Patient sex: F
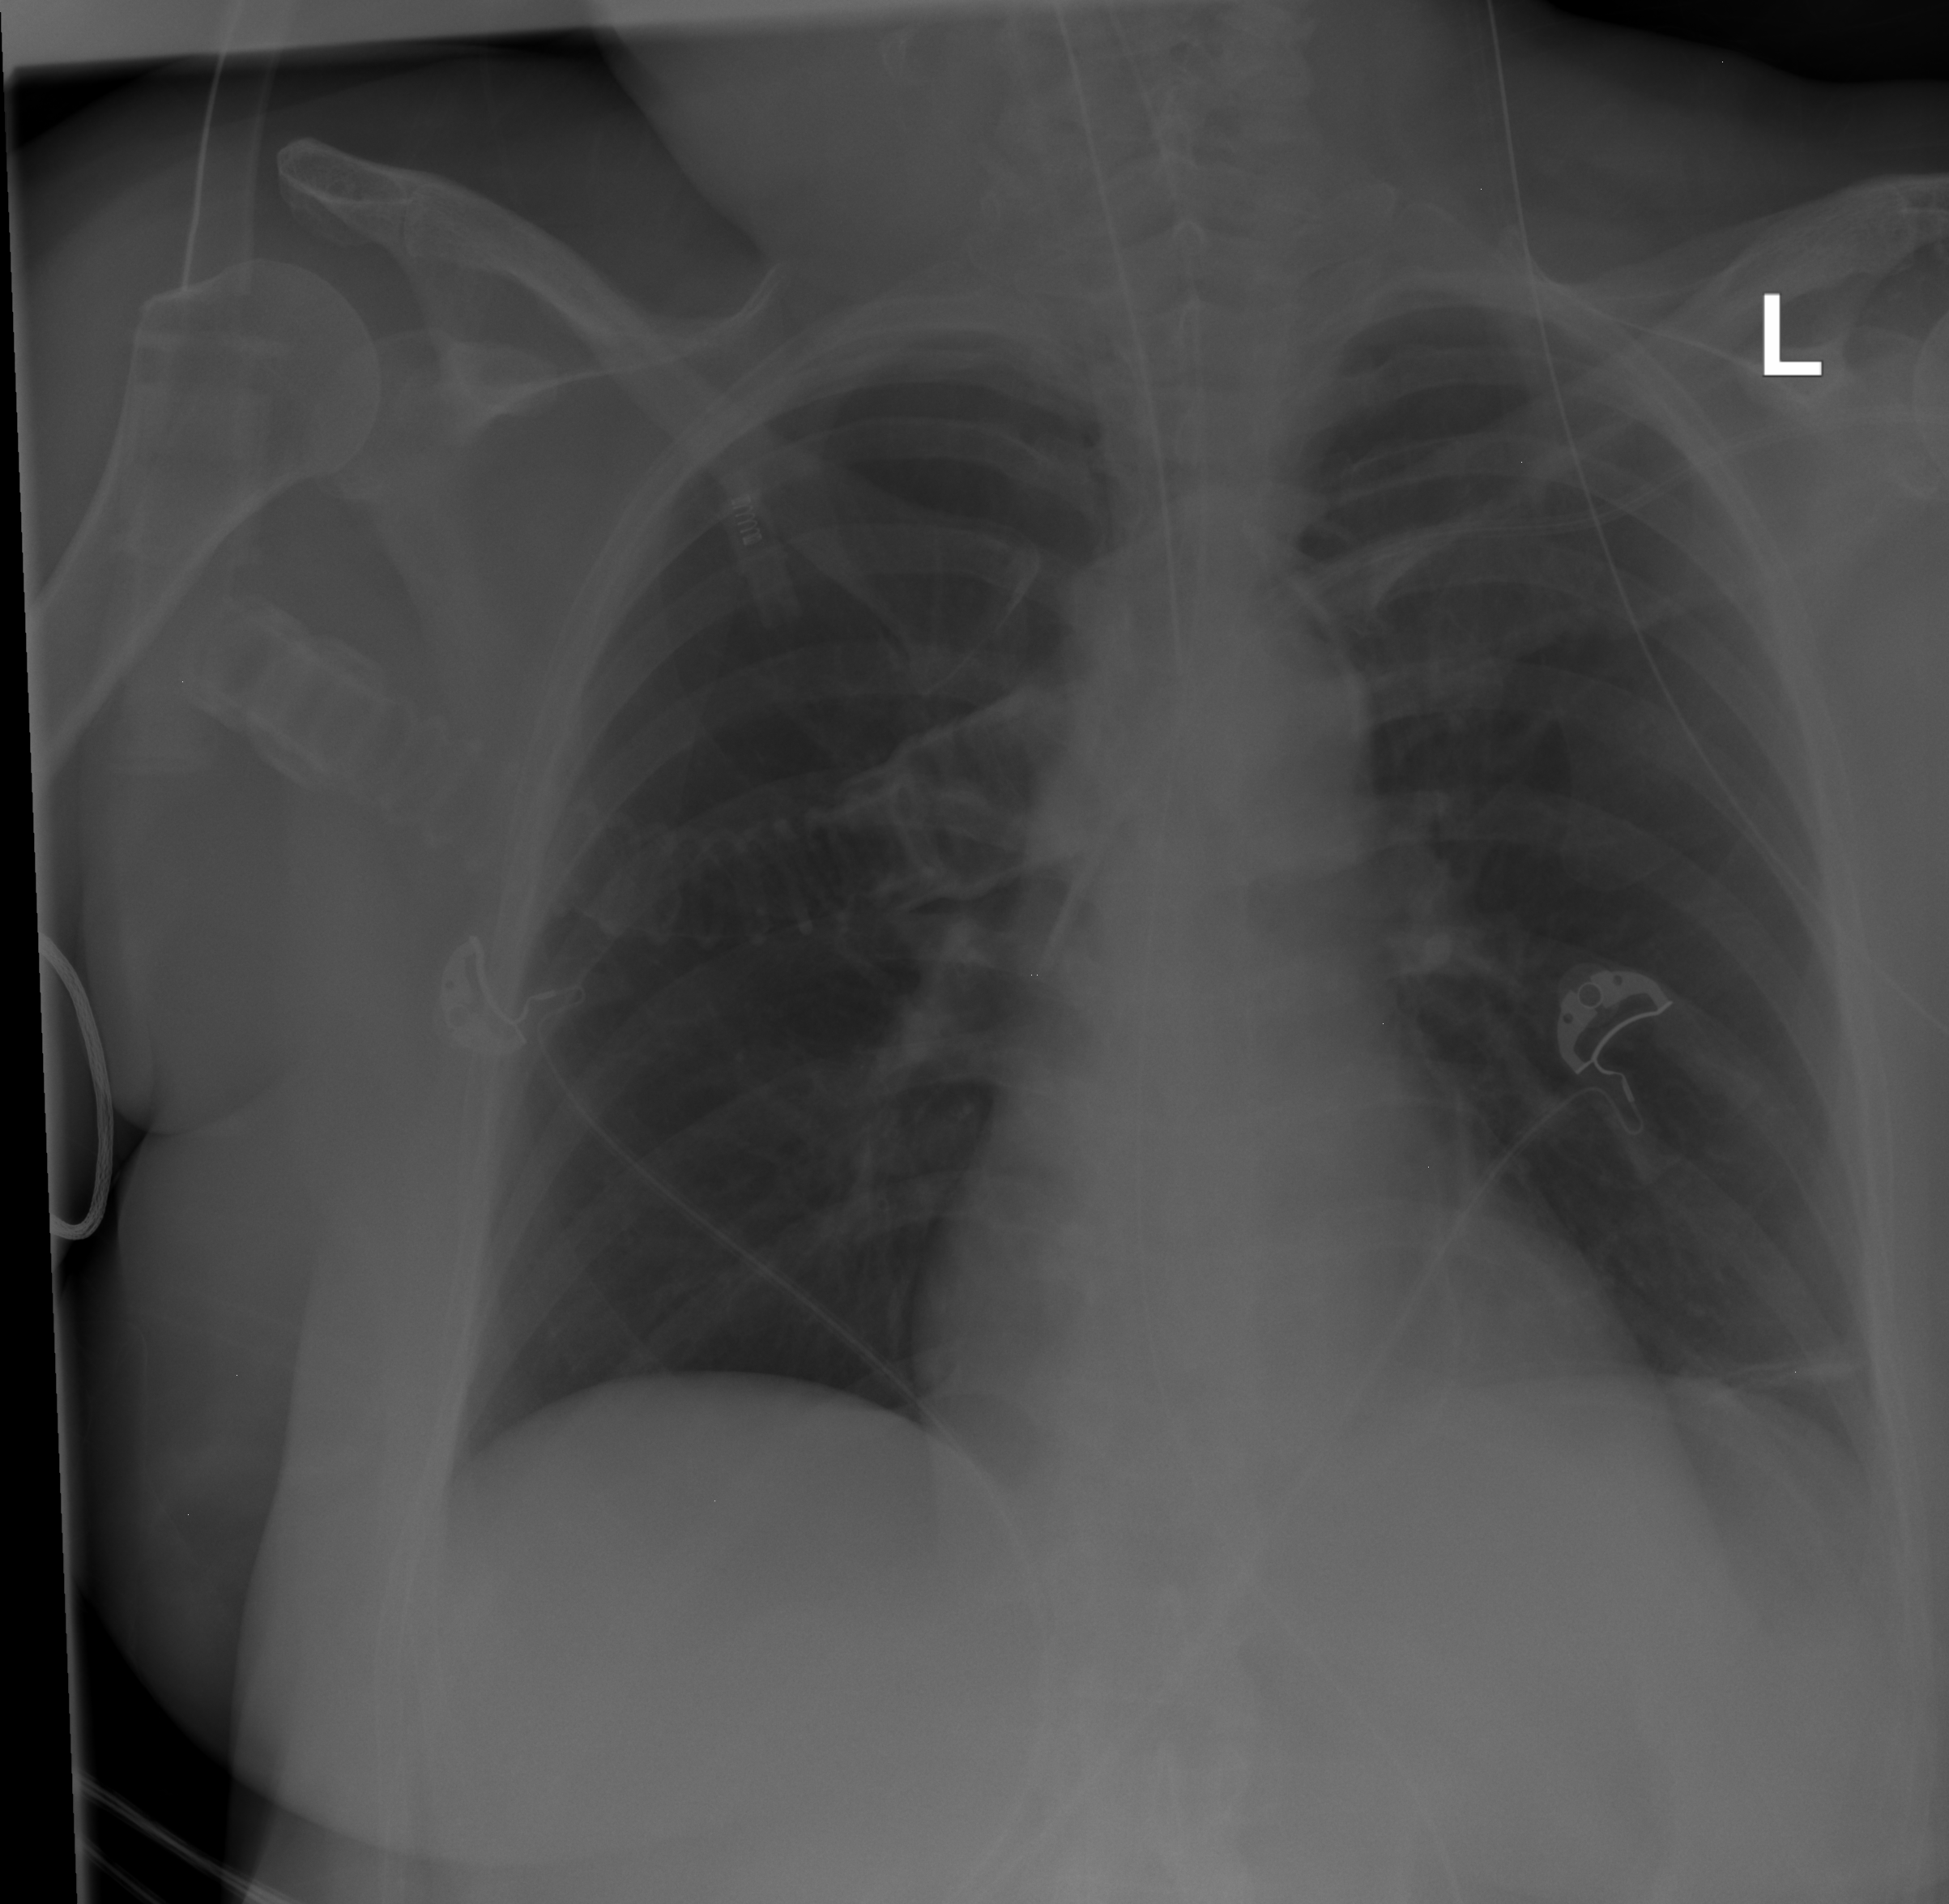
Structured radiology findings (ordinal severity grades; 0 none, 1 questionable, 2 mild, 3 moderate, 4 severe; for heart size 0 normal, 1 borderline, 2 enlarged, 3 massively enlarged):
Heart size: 0
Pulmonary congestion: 0
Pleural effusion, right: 0
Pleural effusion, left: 0
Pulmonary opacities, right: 0
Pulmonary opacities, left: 0
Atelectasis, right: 1
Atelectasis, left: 1